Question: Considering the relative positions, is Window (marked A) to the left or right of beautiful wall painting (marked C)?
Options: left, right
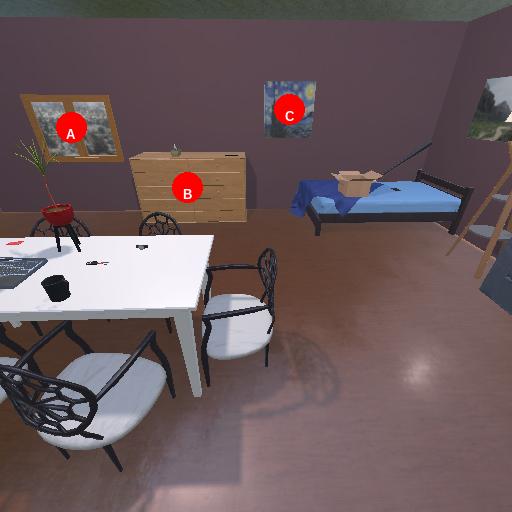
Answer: left